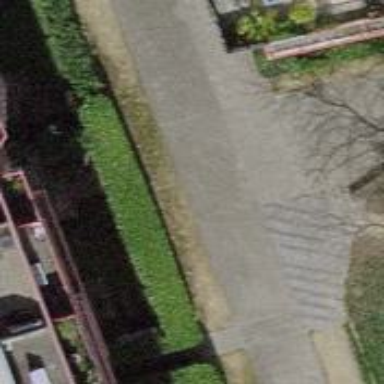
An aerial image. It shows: Pedestrian path with asphalt surface.